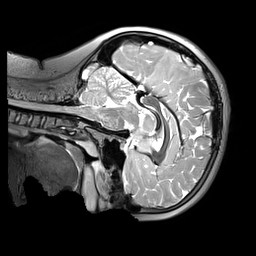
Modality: T2w
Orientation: sagittal
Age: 10
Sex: male
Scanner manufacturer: siemens
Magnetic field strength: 3 T
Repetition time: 3.2 s
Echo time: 0.408 s